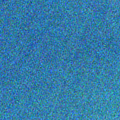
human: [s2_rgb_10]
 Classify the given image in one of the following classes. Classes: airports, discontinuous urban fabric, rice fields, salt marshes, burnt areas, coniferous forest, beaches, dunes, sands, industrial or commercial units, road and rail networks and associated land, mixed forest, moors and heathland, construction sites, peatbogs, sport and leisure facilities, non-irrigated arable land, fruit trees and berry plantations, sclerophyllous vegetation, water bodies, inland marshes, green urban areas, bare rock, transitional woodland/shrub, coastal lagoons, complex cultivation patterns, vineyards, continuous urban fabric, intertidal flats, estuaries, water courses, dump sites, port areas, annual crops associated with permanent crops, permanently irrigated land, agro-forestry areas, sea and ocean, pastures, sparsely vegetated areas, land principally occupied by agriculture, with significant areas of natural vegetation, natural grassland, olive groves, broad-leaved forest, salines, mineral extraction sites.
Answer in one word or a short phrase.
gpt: sea and ocean